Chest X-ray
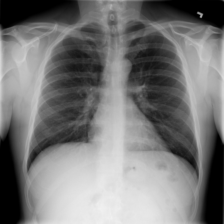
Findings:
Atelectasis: negative
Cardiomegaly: negative
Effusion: negative
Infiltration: negative
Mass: negative
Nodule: negative
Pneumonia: negative
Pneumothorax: negative
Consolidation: negative
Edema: negative
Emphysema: negative
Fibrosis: negative
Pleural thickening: negative
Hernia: negative